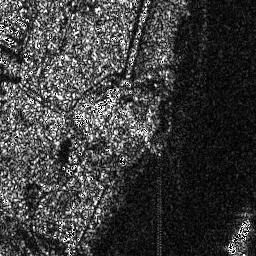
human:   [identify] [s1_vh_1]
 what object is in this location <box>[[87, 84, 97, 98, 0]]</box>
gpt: <ref>1 medium ship at the bottom right</ref>